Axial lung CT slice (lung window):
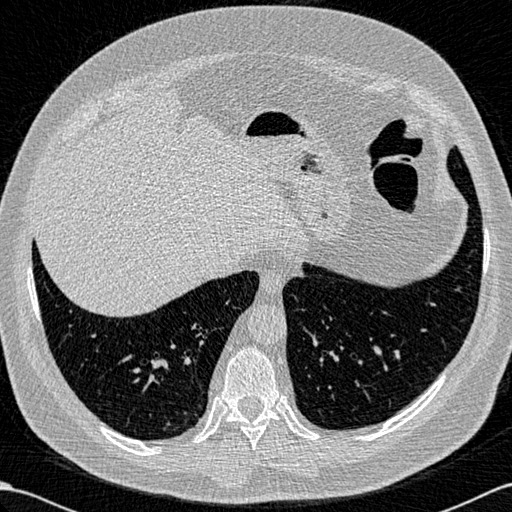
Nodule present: no